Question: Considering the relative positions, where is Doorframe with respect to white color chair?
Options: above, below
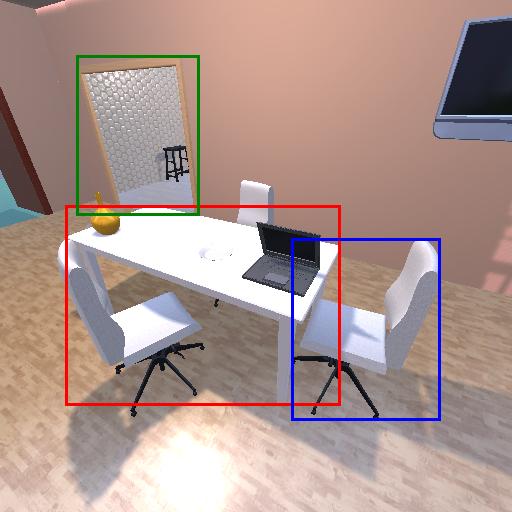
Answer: above